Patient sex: M
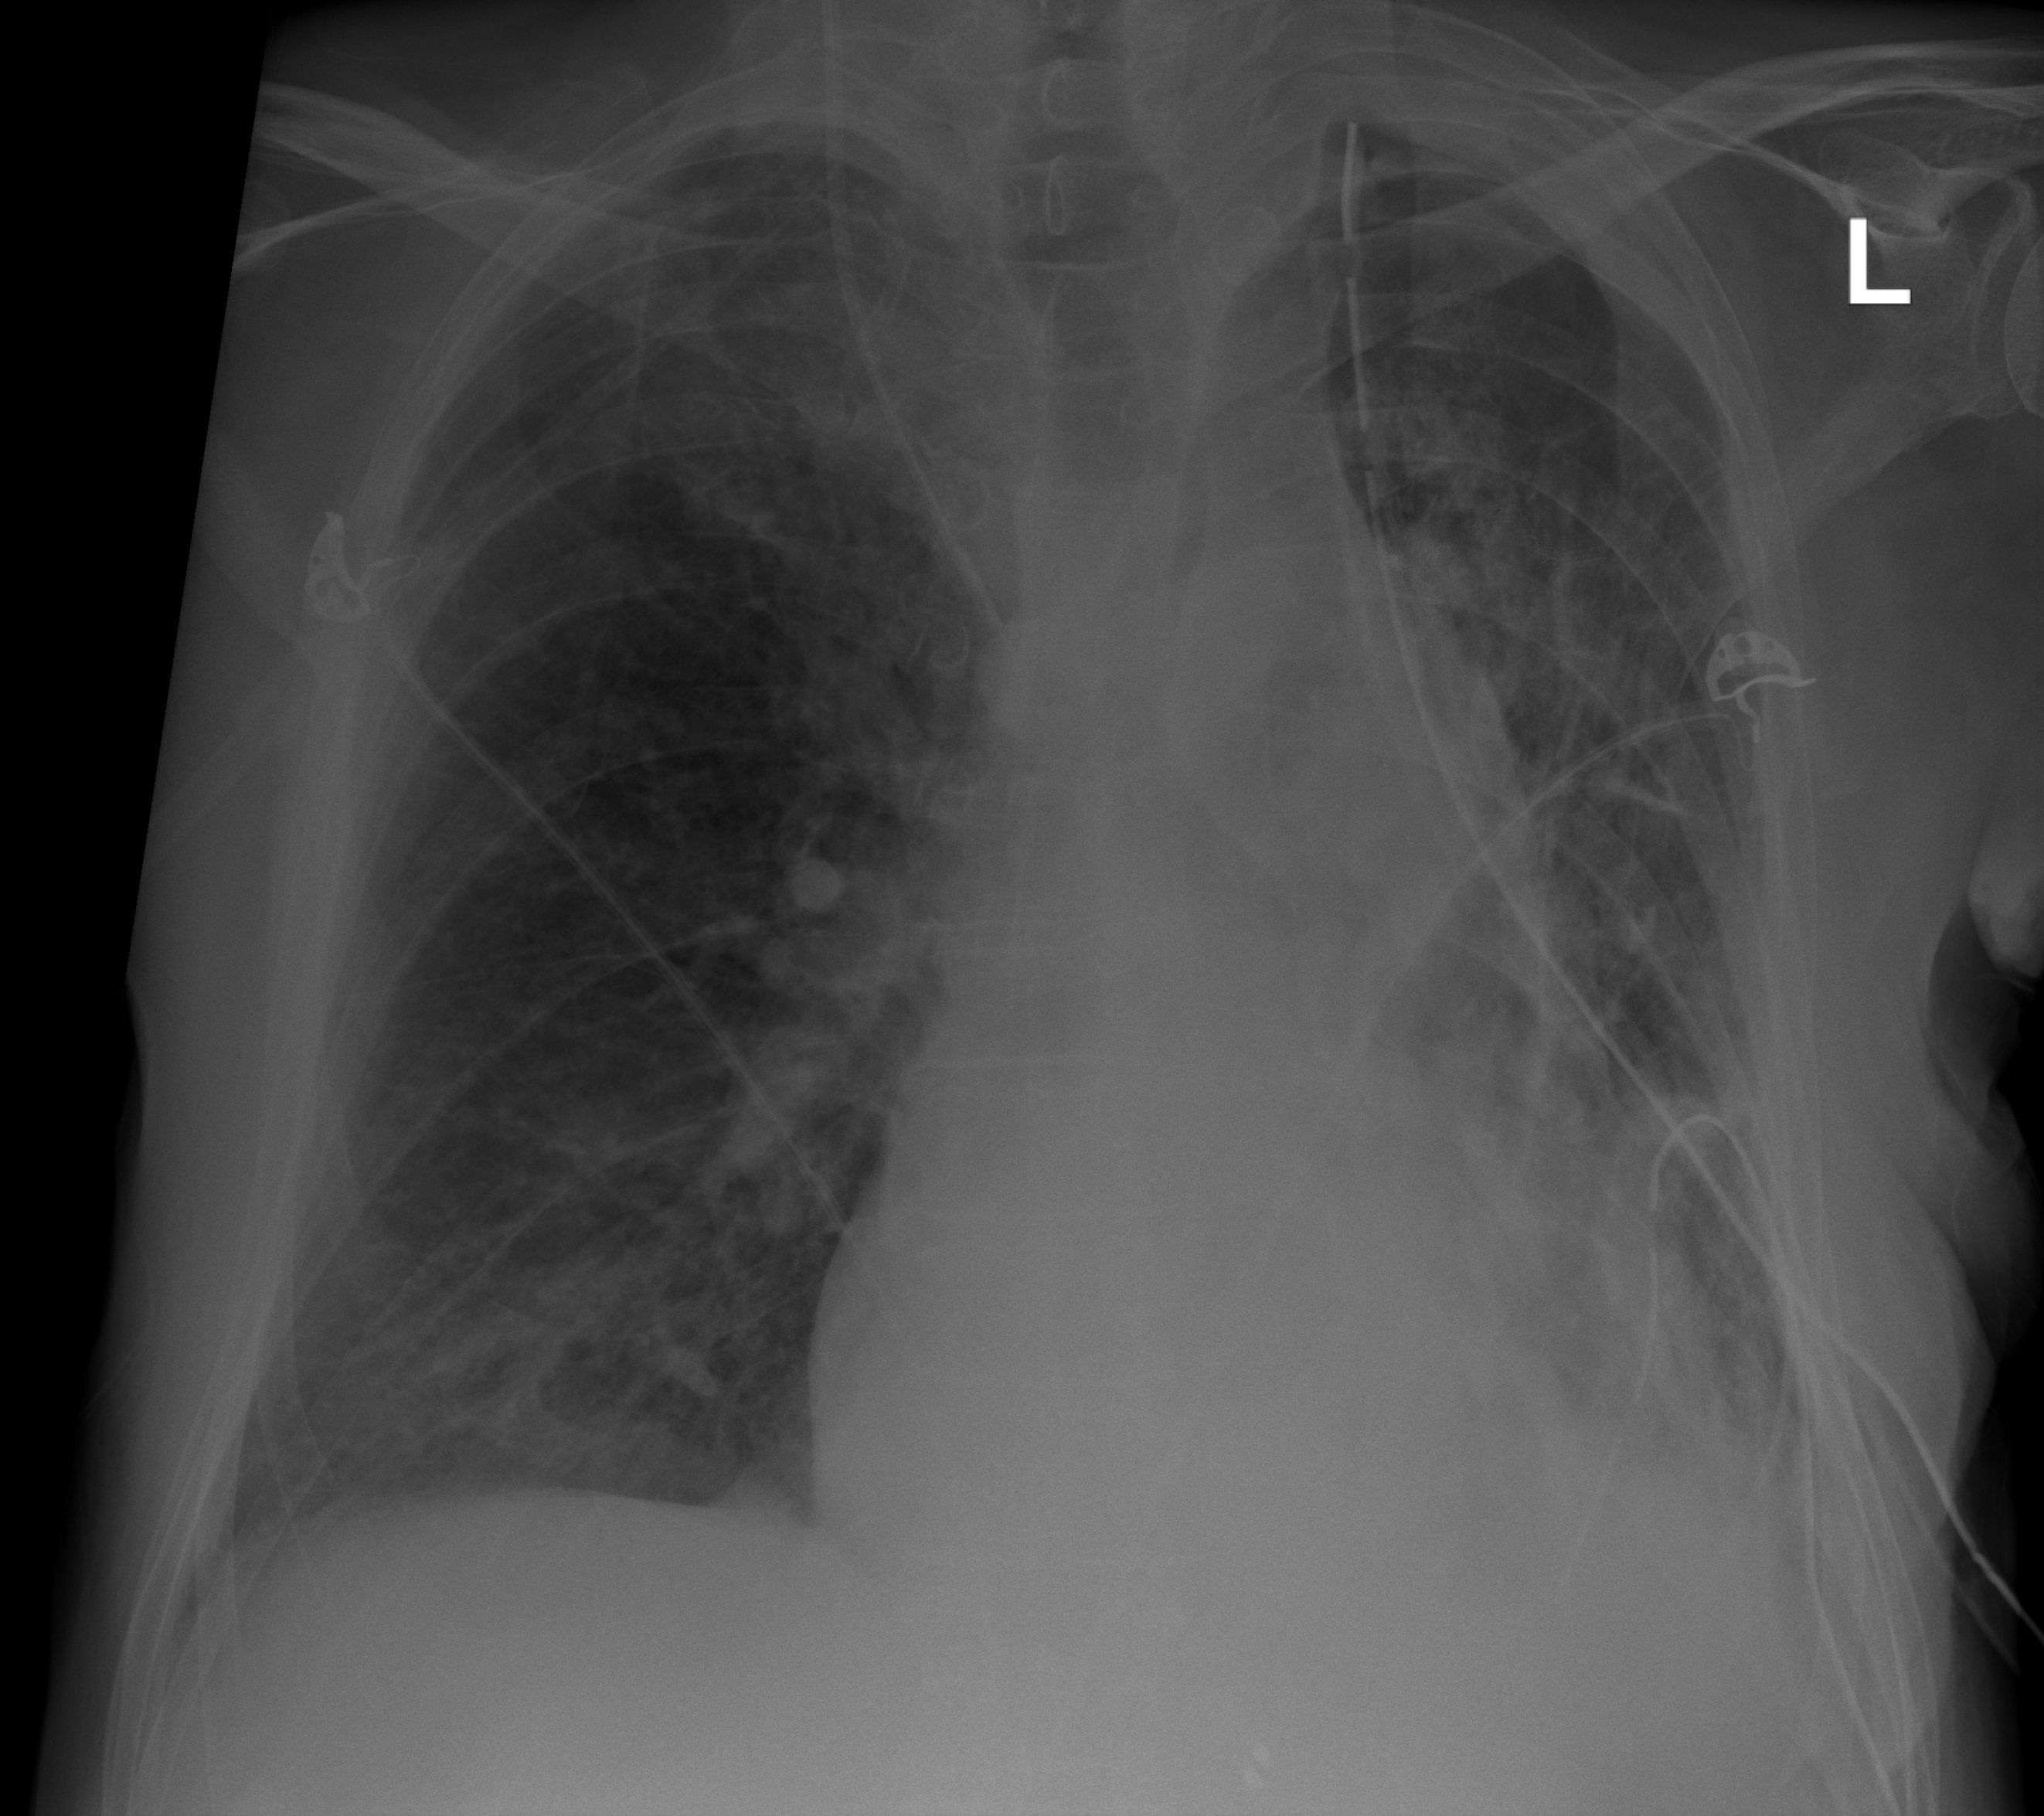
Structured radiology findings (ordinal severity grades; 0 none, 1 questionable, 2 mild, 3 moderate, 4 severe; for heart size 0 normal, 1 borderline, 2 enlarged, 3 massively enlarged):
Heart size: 1
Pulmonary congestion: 2
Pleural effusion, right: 0
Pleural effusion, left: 1
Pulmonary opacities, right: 2
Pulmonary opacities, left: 2
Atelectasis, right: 2
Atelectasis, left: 2